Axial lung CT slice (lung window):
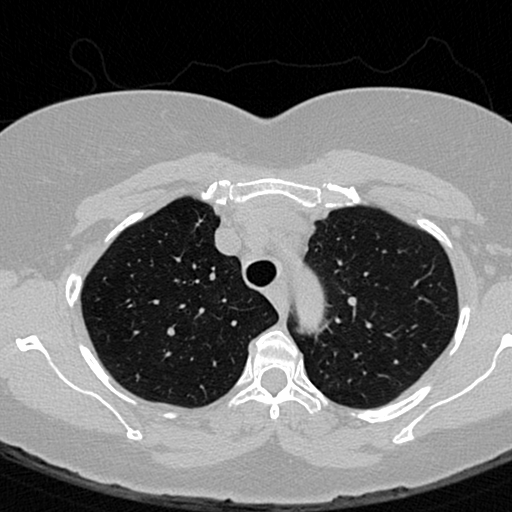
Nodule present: no